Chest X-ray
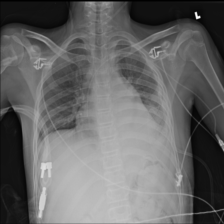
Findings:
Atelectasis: negative
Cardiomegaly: negative
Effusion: positive
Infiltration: positive
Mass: negative
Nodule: negative
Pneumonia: negative
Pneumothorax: negative
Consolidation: negative
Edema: negative
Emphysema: negative
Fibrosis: negative
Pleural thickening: negative
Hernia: negative